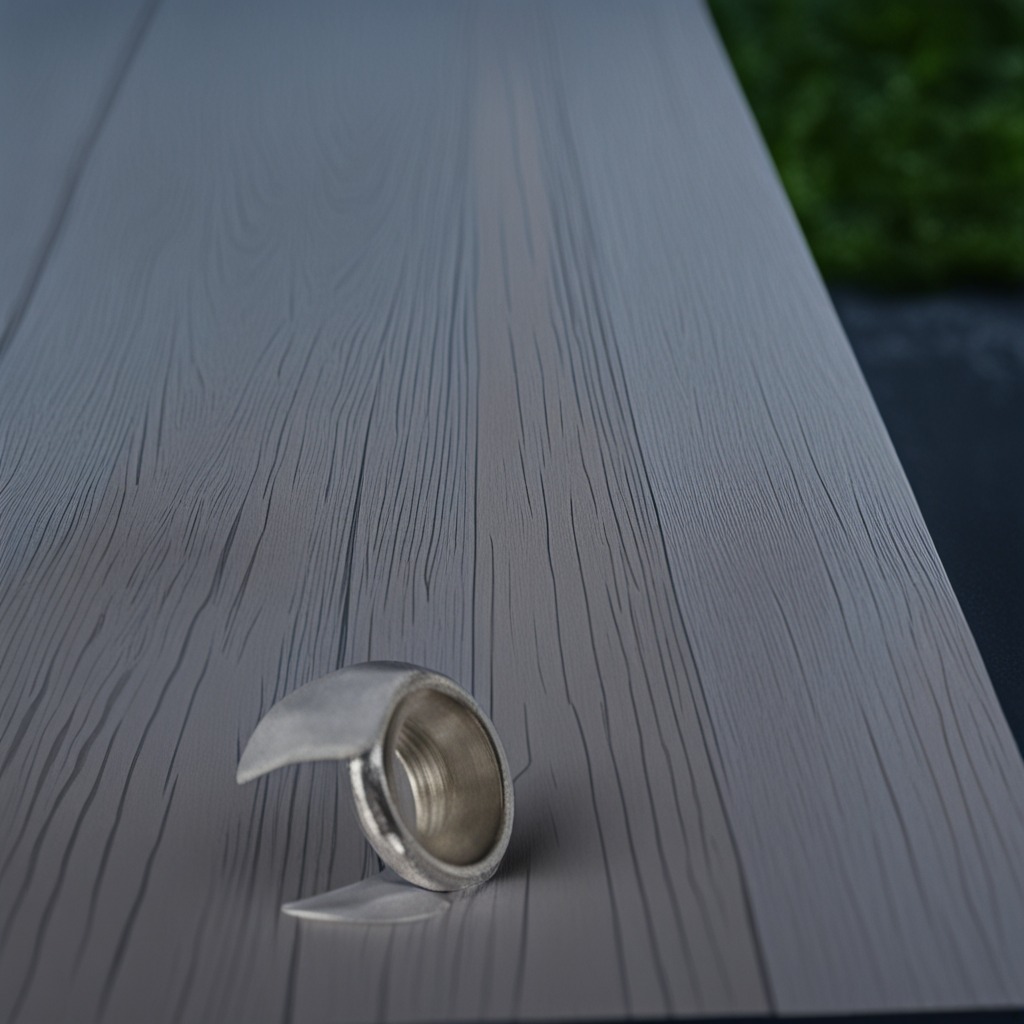
A metal nut lies on a table in a small garage at twilight.